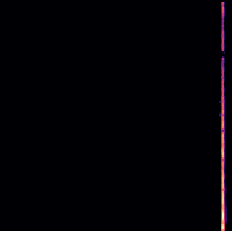
Sound class: Helicopter